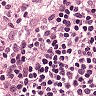
Metastatic tissue present: no